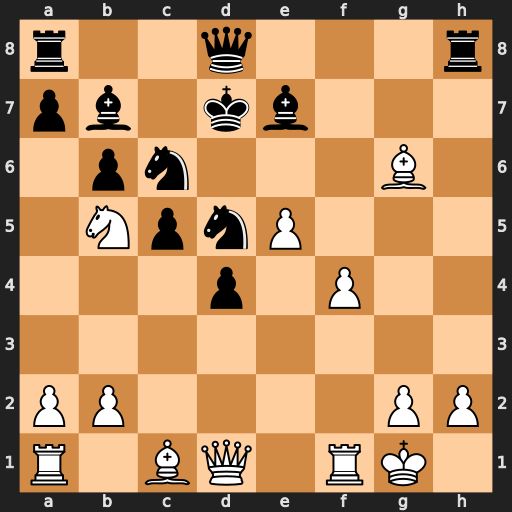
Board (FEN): r2q3r/pb1kb3/1pn3B1/1NpnP3/3p1P2/8/PP4PP/R1BQ1RK1
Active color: w
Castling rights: -
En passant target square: -
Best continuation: Qg4#